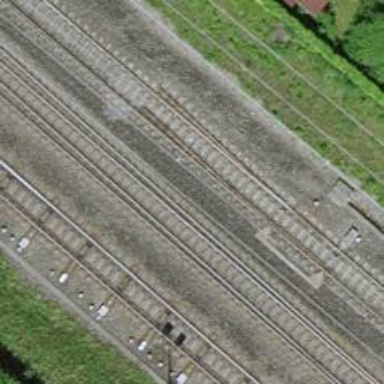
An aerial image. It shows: Railway switch.